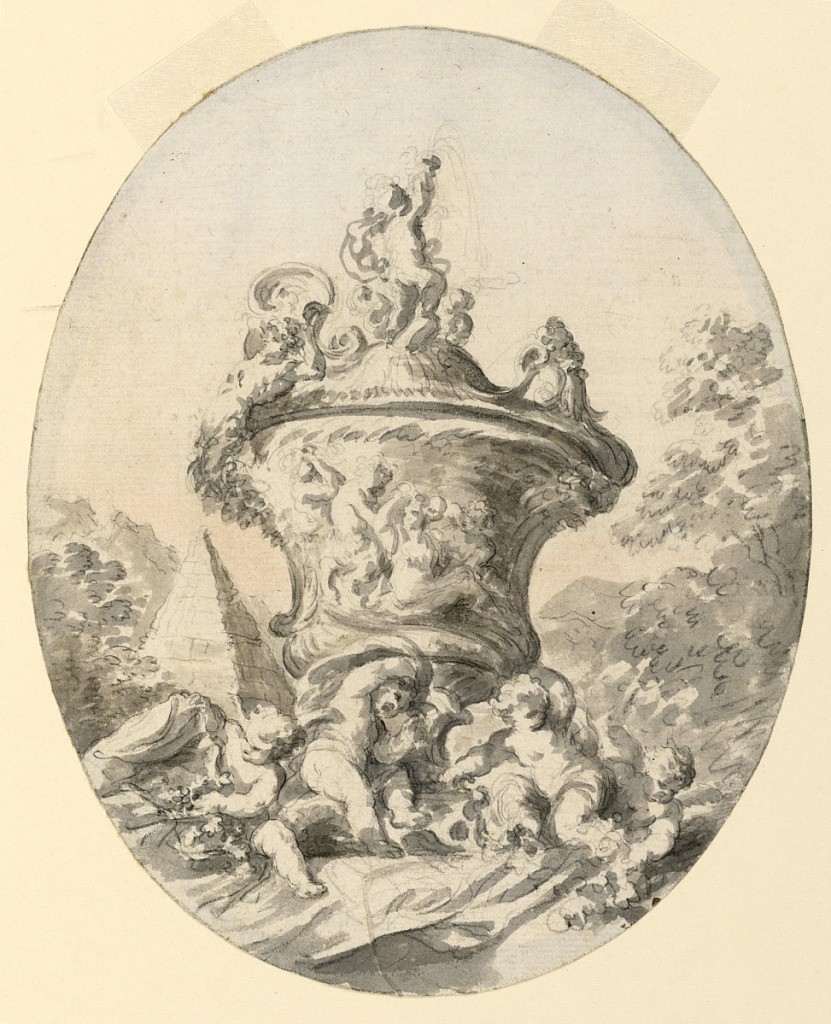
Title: Vase in Landscape
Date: ca. 1750
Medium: Pen and Chinese ink, red crayon, black chalk on paper
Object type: Drawing
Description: Shaped like a pitcher without a handle, the vase risese behind four putti. A pyramid in the left distance.